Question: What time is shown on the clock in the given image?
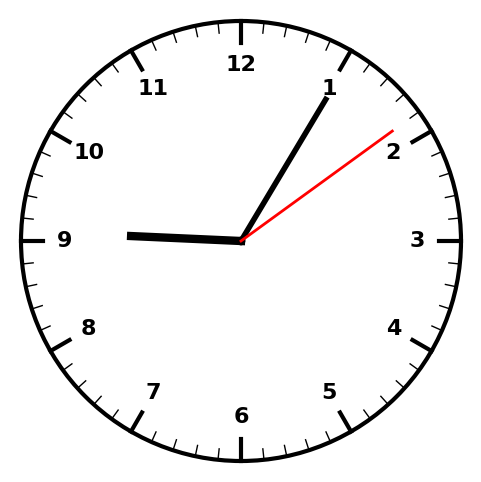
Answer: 09:05:09